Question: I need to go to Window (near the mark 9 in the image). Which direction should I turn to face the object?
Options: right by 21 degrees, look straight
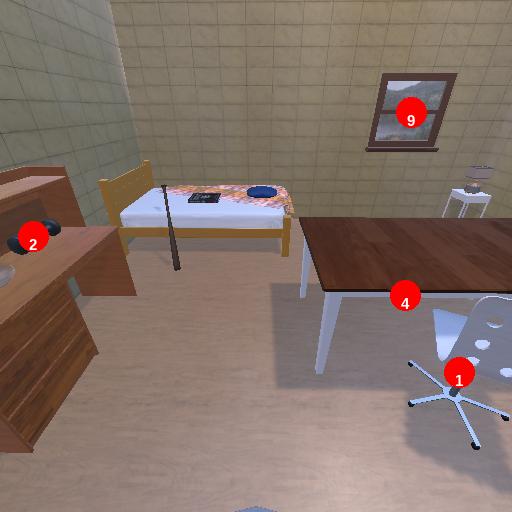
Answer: right by 21 degrees